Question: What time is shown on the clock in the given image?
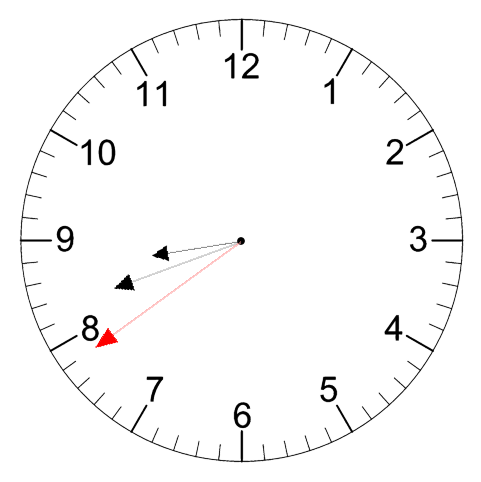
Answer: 08:41:39